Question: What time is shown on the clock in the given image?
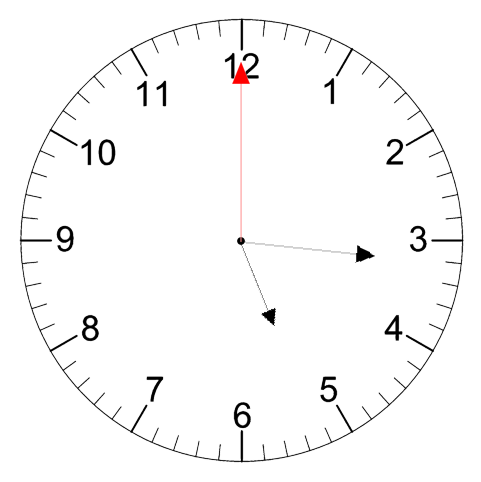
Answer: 05:16:00